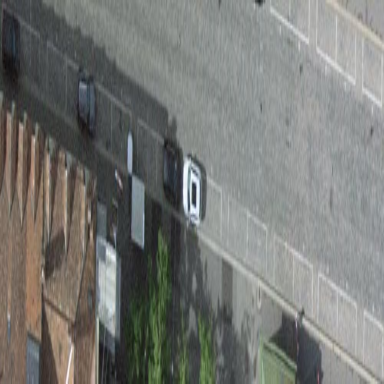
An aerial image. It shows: Parking lane with sett surface.